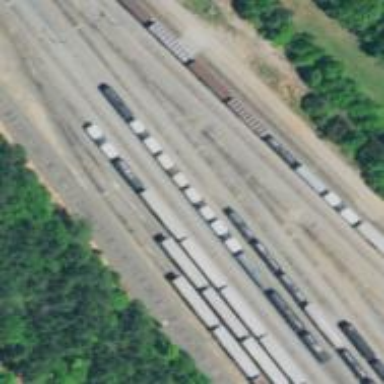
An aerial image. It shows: Railway yard used for servicing trains.